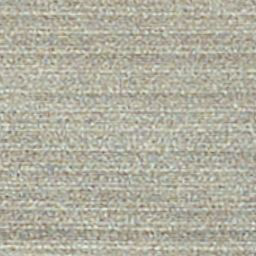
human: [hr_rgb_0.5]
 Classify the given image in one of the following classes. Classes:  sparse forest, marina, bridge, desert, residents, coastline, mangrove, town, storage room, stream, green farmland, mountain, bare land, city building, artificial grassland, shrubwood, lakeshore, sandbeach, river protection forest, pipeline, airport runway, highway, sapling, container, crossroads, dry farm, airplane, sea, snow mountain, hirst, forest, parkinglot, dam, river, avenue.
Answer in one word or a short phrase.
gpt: dry farm